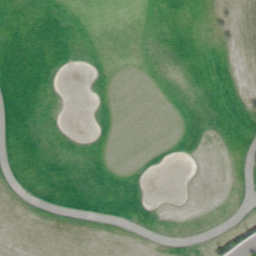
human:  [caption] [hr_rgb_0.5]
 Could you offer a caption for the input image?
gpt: A part of a golf course with green turfs and some bunkers .

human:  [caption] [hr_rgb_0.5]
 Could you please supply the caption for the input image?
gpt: A part of a golf course with green turfs and some bunkers and a trail cross the turfs .

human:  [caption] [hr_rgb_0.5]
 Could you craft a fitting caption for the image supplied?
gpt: This is a part of a golf course with green turfs and some bunkers .

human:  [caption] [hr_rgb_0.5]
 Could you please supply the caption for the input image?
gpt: There are turfs and some bunkers in the golf course .

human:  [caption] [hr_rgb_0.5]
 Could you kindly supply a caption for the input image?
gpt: Green turfs and some bunkers with a trail cross the turfs in the golf course .